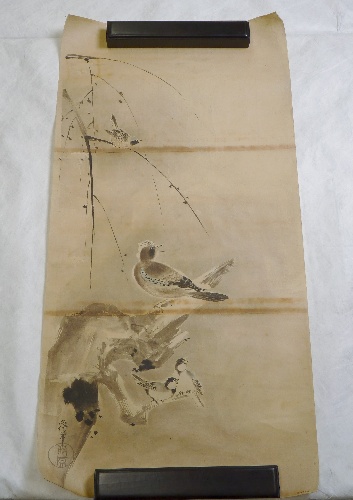
Artist: Kano Naonobu
Artist bio: Japanese, 1607–1650
Date: early 19th century
Object type: Drawing
Classification: Paintings
Medium: On paper
Culture: Japan
Period: Edo period (1615–1868)
Dimensions: Image: 31 in. × 15 1/2 in. (78.7 × 39.4 cm)
Department: Asian Art
Credit line: Gift of John Achelis, 1907
Accession year: 1907
Repository: Metropolitan Museum of Art, New York, NY
Tags: Birds